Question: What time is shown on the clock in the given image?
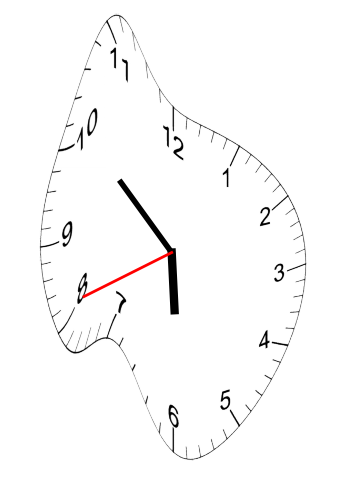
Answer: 05:51:41